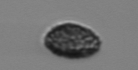
Label: Pseudochattonella_farcimen